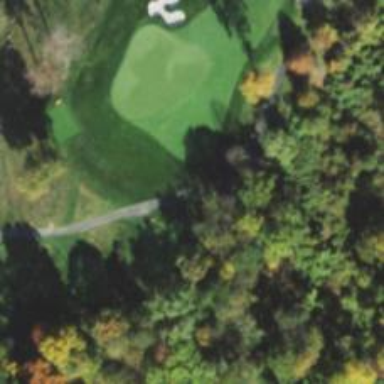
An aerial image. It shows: Path for both roads and golfers.